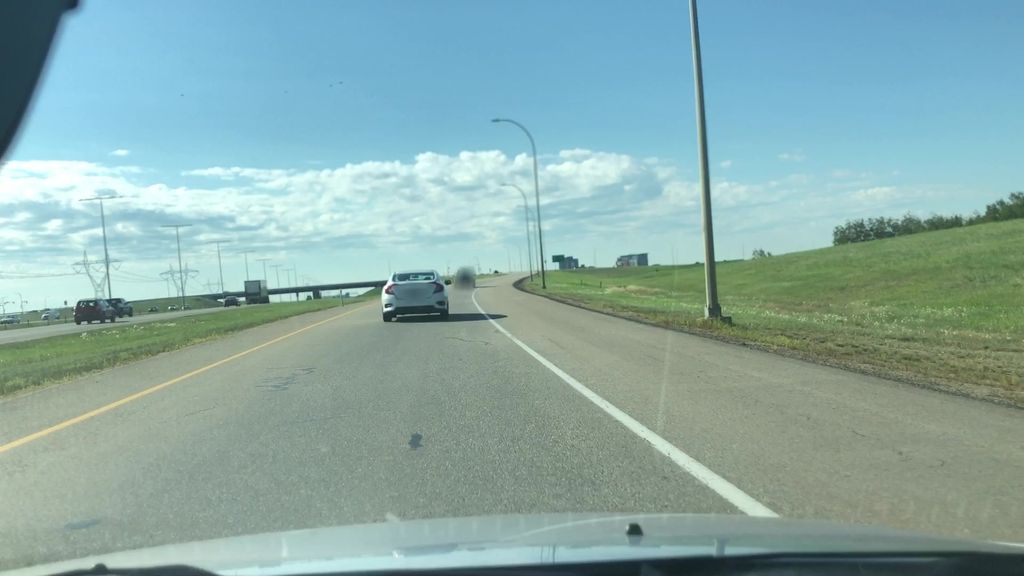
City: edmonton